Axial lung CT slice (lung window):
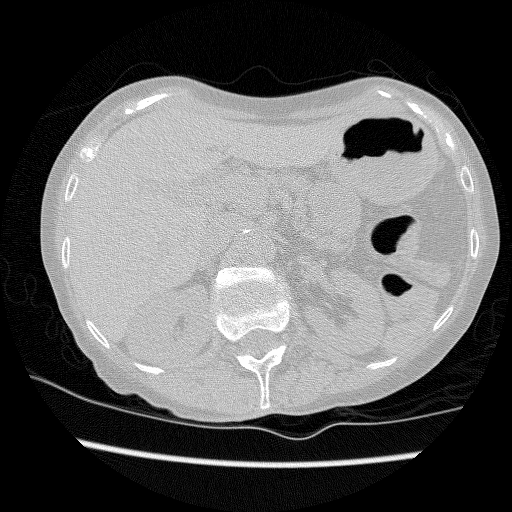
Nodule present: no